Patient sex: M
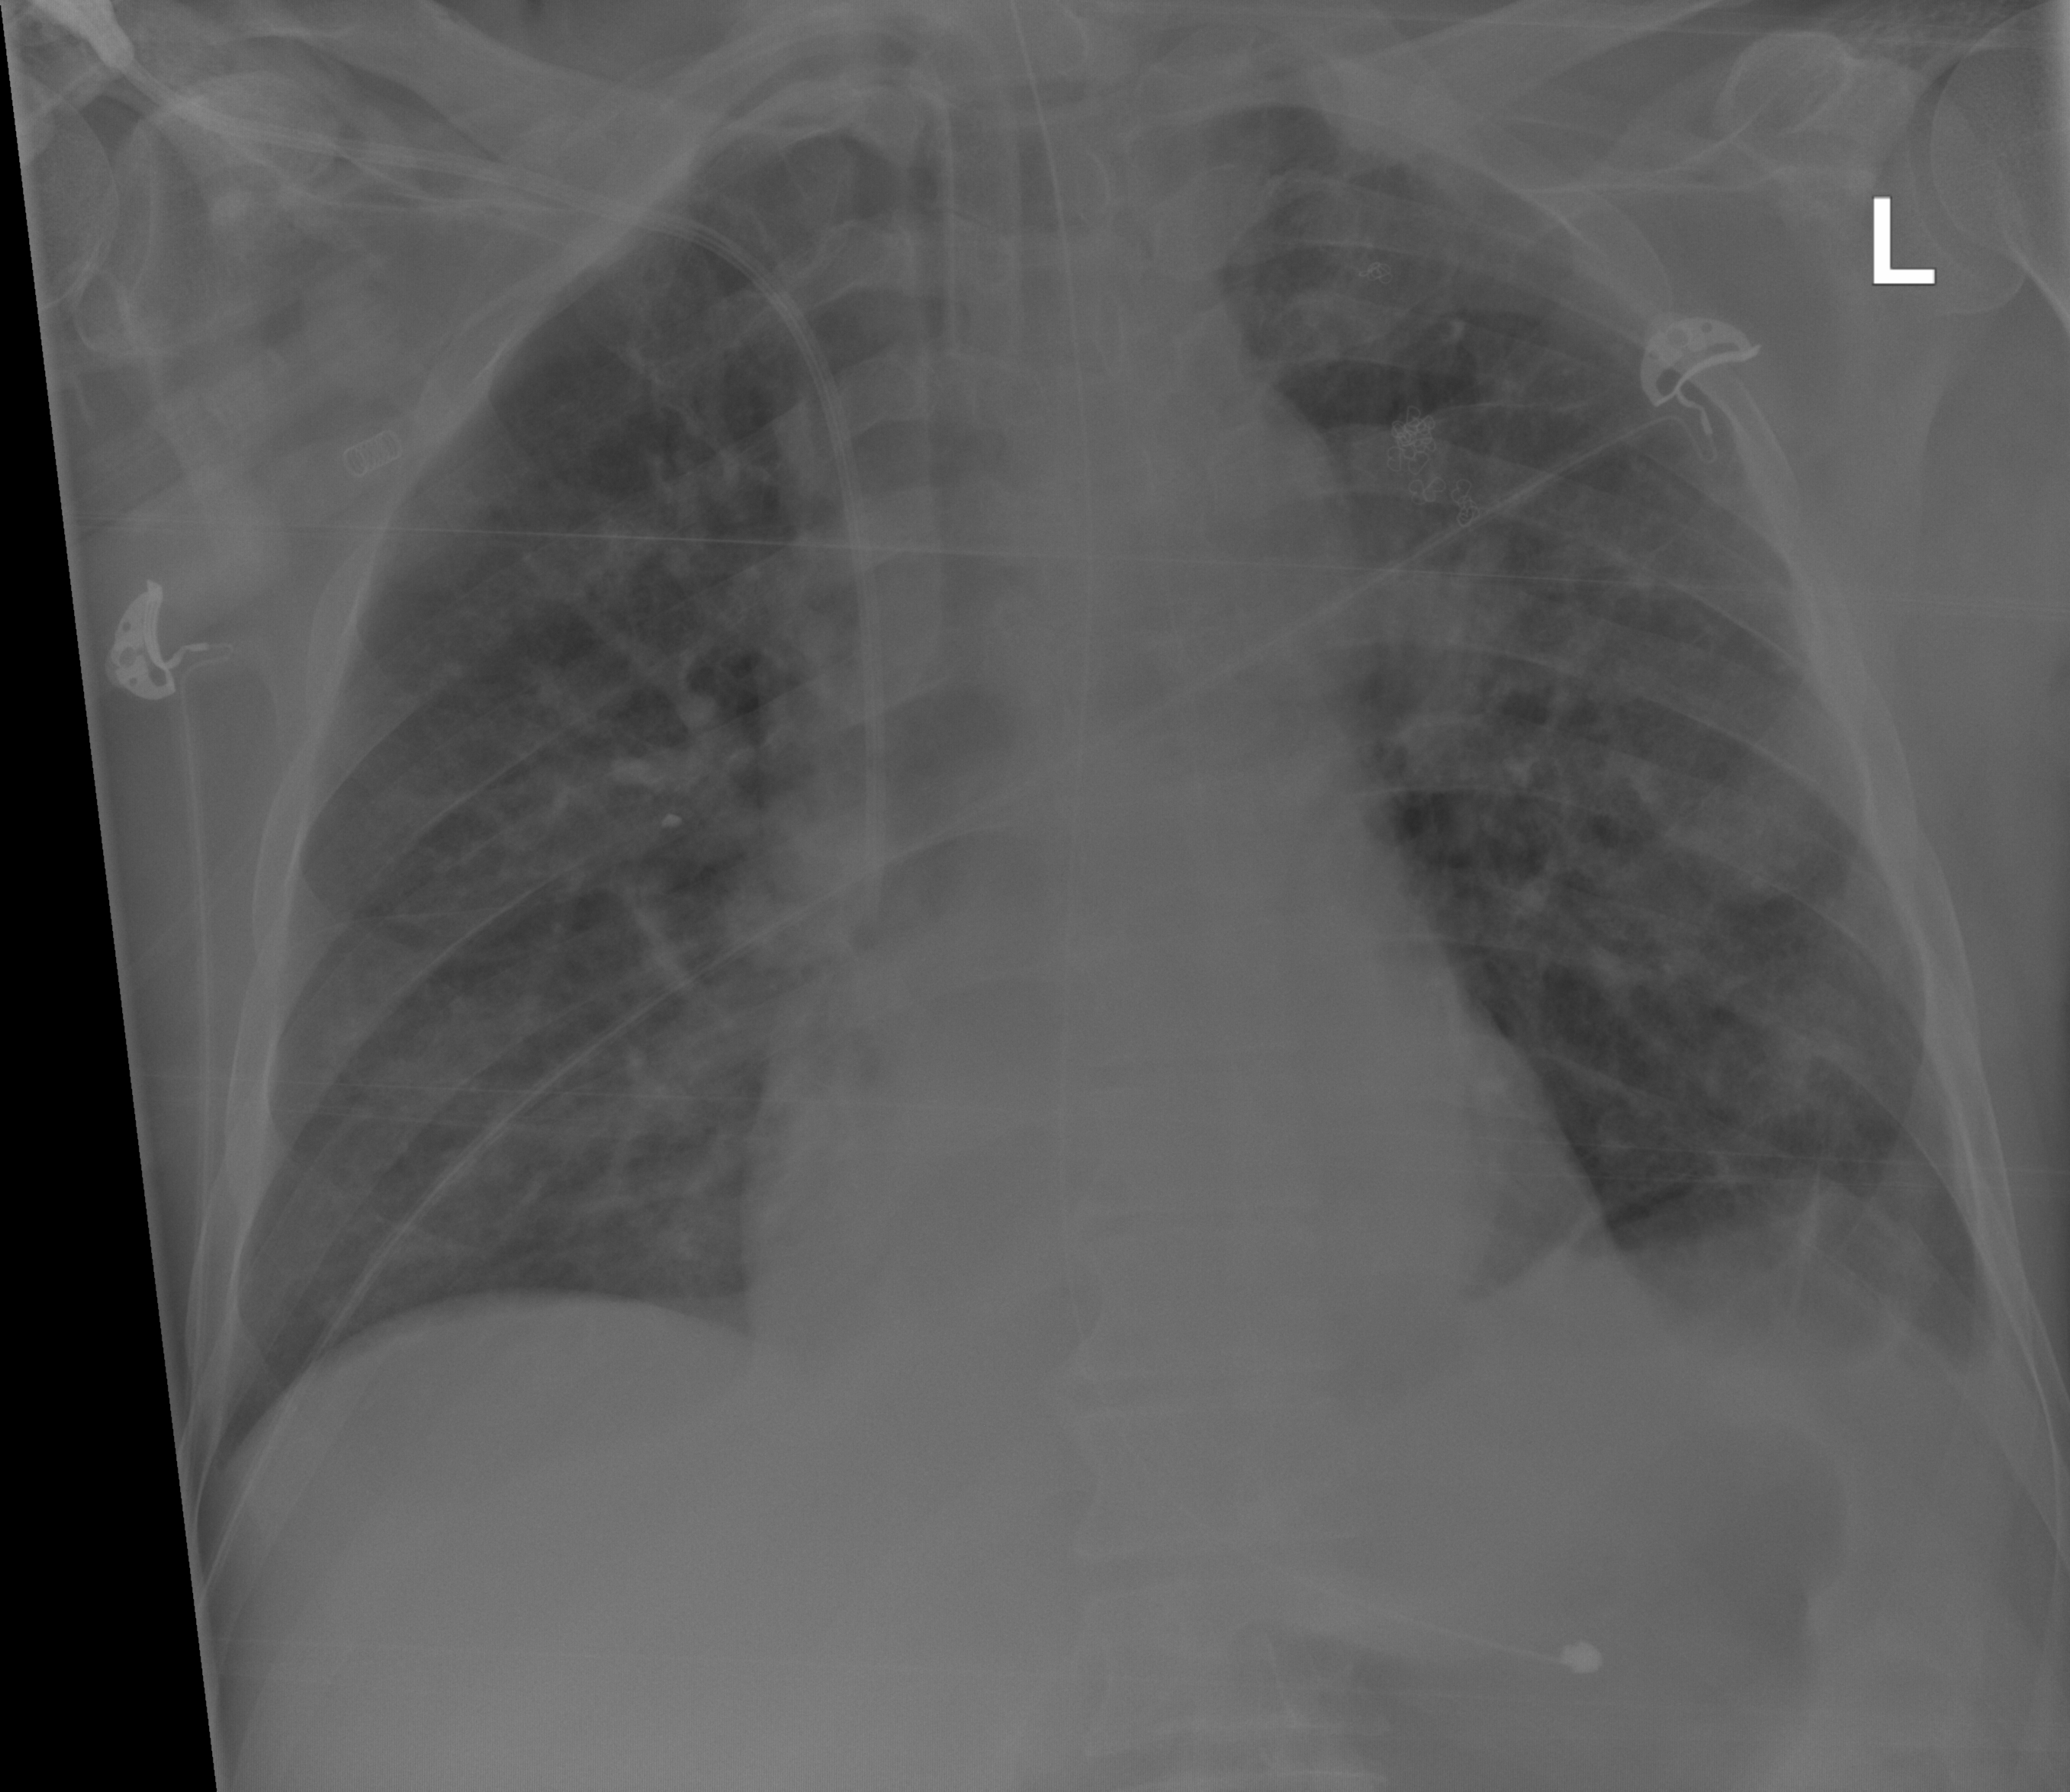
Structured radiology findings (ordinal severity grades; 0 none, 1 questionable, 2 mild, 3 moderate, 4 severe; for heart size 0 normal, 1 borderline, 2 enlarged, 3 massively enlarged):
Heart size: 0
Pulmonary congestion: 2
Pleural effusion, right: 0
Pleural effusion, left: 2
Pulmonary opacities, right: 3
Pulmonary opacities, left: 3
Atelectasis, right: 2
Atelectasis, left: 2